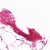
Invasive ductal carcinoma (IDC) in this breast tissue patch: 0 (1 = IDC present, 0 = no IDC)